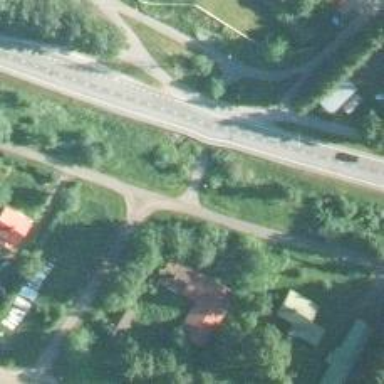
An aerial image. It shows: Cycleway.